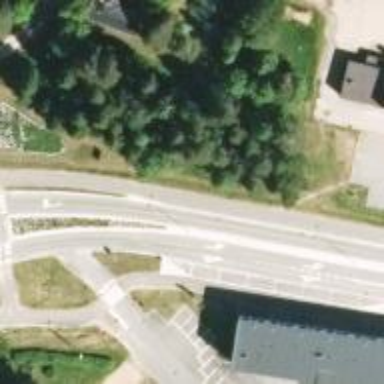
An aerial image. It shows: Tertiary road with paved asphalt surface.